Question: I installed ffmpeg and ffmpeg-php to my dedicated server and with a small script i am trying to extract an image from specific second.
'''
<?php
$extension = "ffmpeg";
$extension_soname = $extension . "." . PHP_SHLIB_SUFFIX;
$extension_fullname = PHP_EXTENSION_DIR . "/" . $extension_soname;
$timeOffset = "00:00:30";
$videoPath = "sample.mp4";
$extensi = ".jpg";
$folder = "images/";
$finalfilename = $folder . $randomfilename . $extensi;
echo $extension_fullname; //I AM GETING THIS /usr/lib64/php/modules/ffmpeg.so
if (exec("ffmpeg -ss $timeOffset -i $videoPath -frames:v 1 $finalfilename")){
echo "Done";
}else{
echo "Error";
}
?>
'''
as you can see in my execution command ther is ffmpeg, but how can i find the absolute path to ffmpeg? Take a look in my screenshot maybe this helps you to tell me..
My last question is what is ffmpeg-php? Do i need it? i already install it.
Thank you

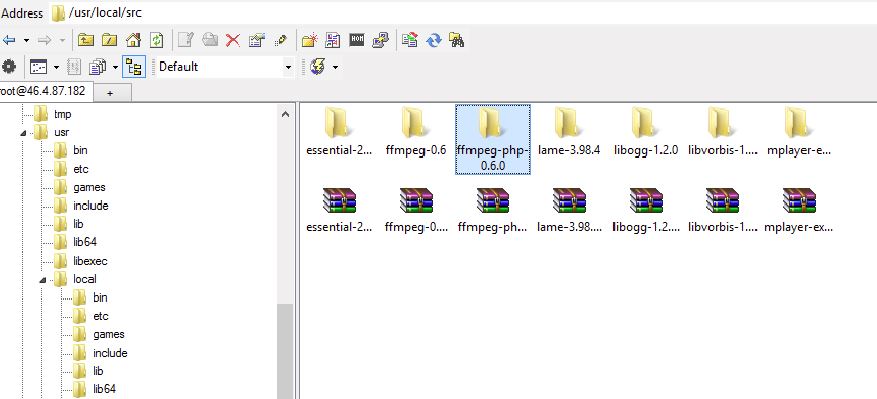
Answer: If you're using 'ffmpeg' executable you won't need 'ffmpeg-php'. You might want to use 'ffmpeg' executable only, since together with 'ffprobe' executable you could do anything.
I didn't get the point of your '$extension*''s variables. To know the absolute path where your 'ffmpeg' is installed you could use the 'which' program: 'which ffmpeg'.
Your 'exec()' call checking is wrong, I'd suggest you to use it this way:
'''
exec("ffmpeg -v error -y -ss $timeOffset -i $videoPath -vframes 1 $finalfilename 2>&1 >/dev/null", $stderr, $exit_status);
if ($exit_status === 0) {
print 'Done! :)';
} else {
print 'Error... :/';
// implode("
", $stderr) will help you figure out what happened...
}
'''
I've added '-v error' to let 'ffmpeg' output only error messages and '-y' to avoid '$finalfilename' file-existing issue. I've also suppressed all 'STDOUT' and moved only 'STDERR' output to '$stderr' variable. If your 'exec()' call fail for some reason ('$exit_status' will be non 0), you'll get what happened on that '$stderr' array.
If I'm missing something, please, let me know!